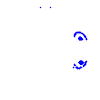
Particle: kaon